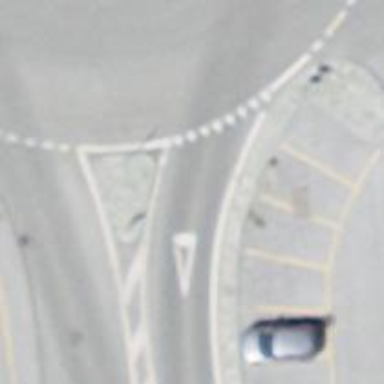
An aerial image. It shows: Secondary road with asphalt surface.